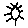
Label: sun